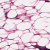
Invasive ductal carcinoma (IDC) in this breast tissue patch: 1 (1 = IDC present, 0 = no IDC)